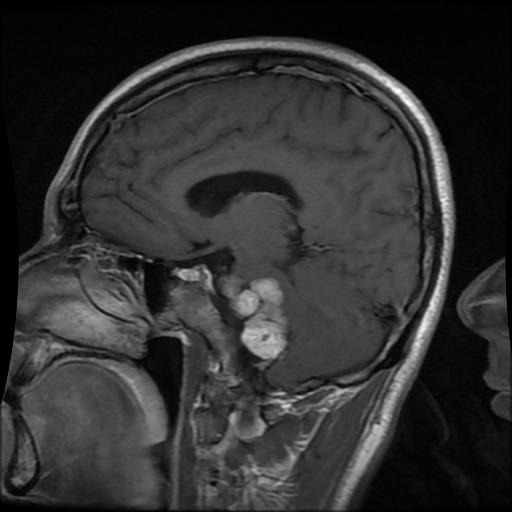
Label: meningioma